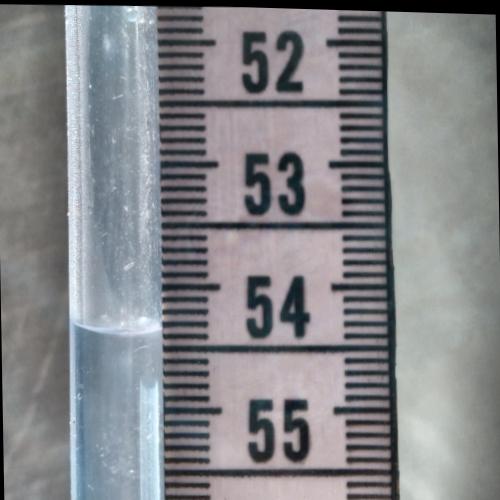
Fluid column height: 54.3 cm